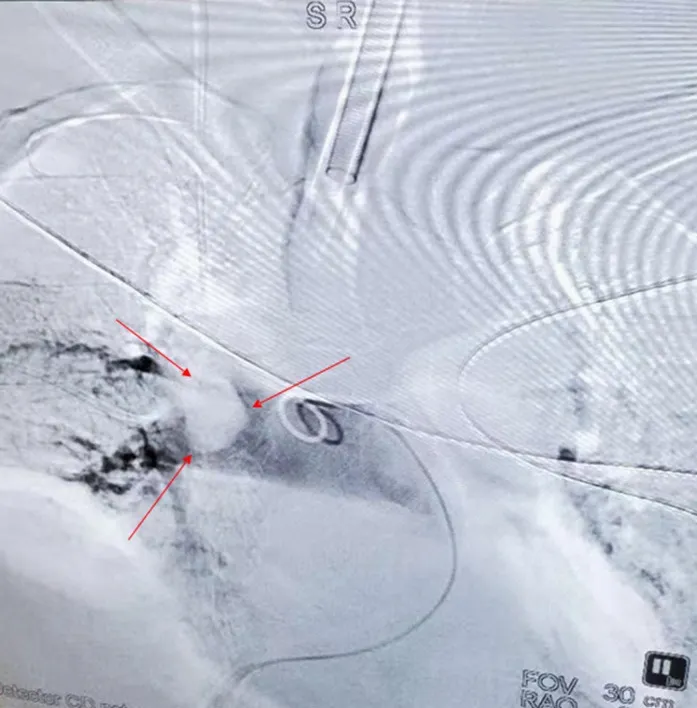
Computed tomography angiography of the lung approximately 3 h after hemodynamic fluctuations occurred: multiple embolisms in the two main pulmonary arteries and bilateral pulmonary artery branches. The arrows denote a very large embolus.
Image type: radiology (x_ray)